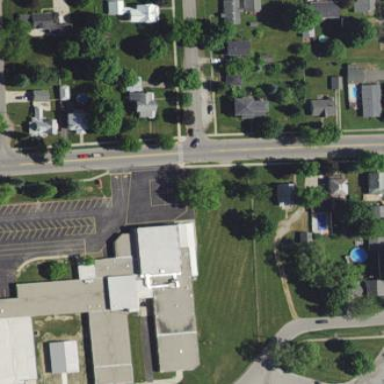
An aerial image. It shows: School.